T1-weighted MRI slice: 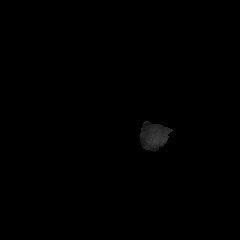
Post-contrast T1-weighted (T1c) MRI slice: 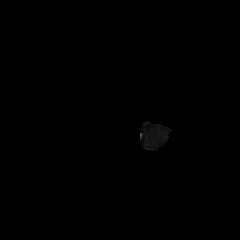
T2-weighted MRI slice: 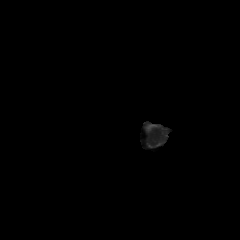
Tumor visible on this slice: no